Field crop: maize
Growth stage: 2
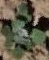
Species: chenopodium